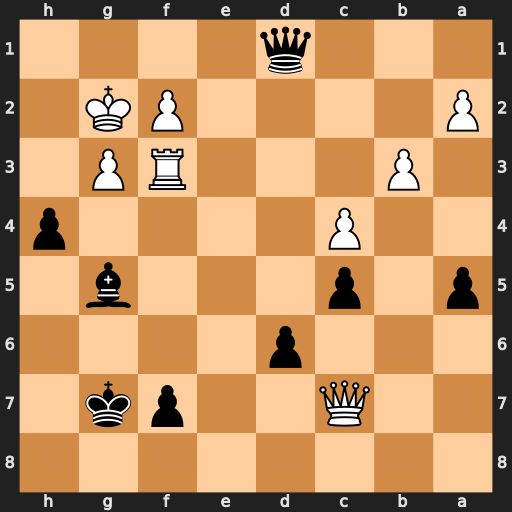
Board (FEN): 8/2Q2pk1/3p4/p1p3b1/2P4p/1P3RP1/P4PK1/3q4
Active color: b
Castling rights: -
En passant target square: -
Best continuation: h3+ Kxh3 Qxf3